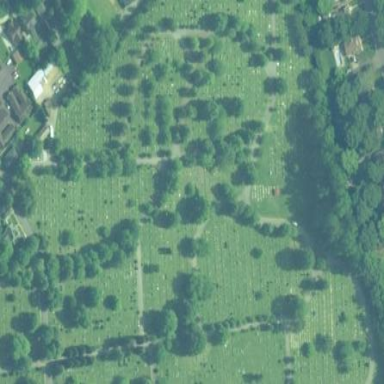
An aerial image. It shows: Cemetery.